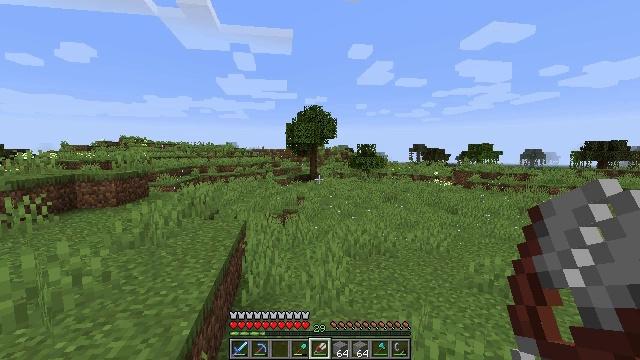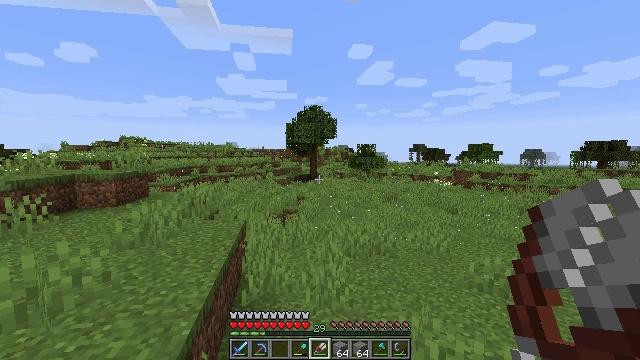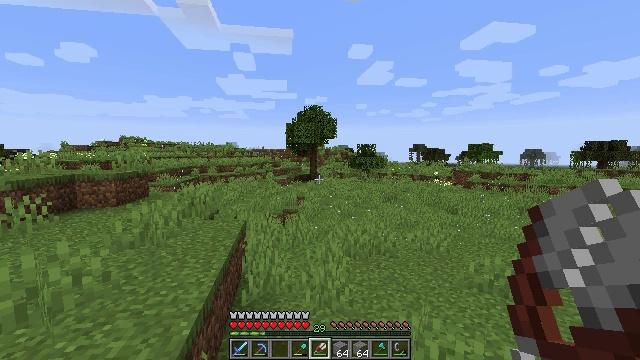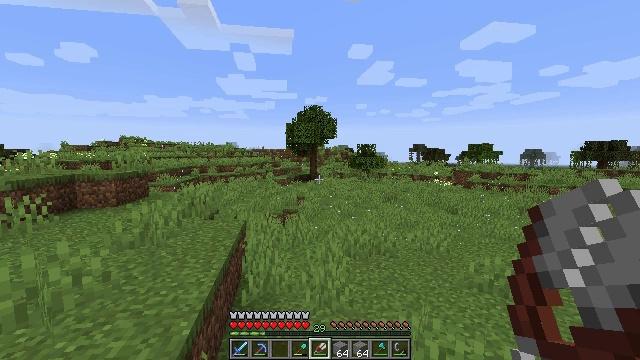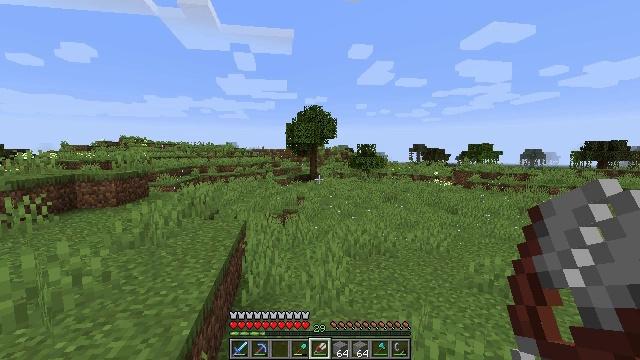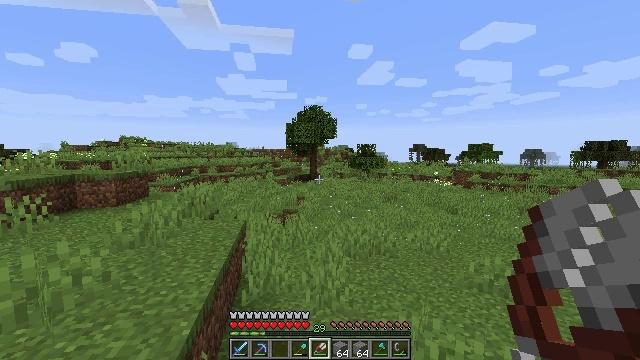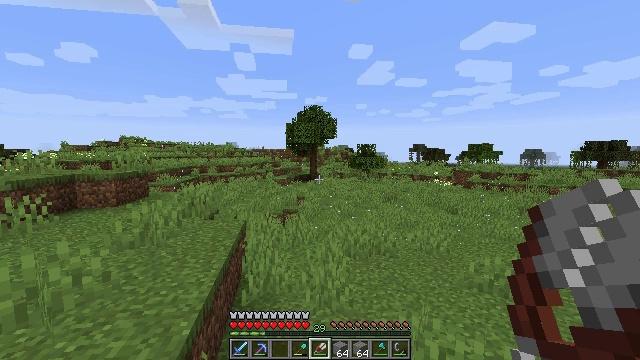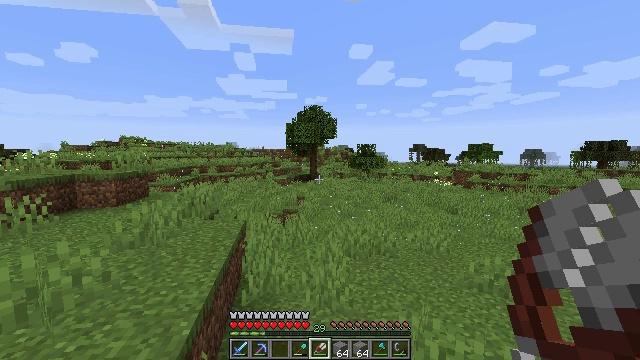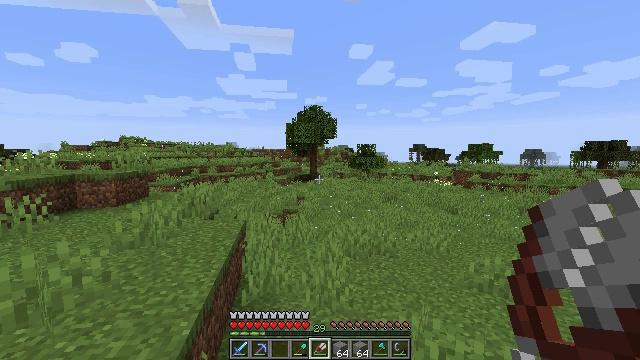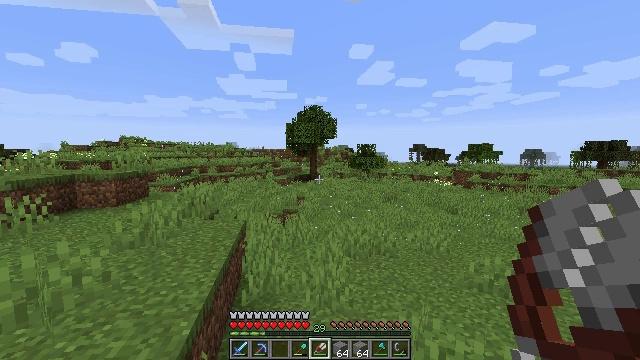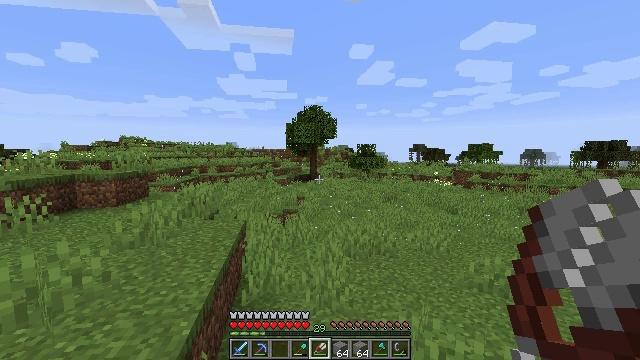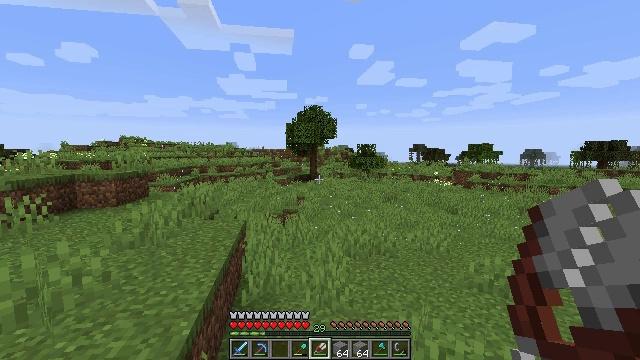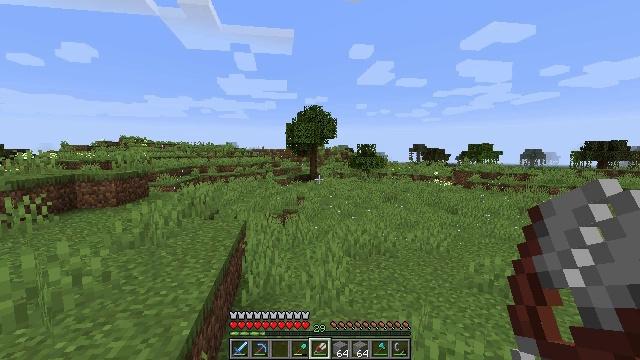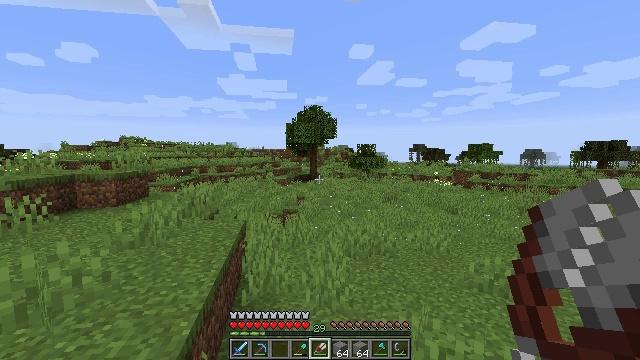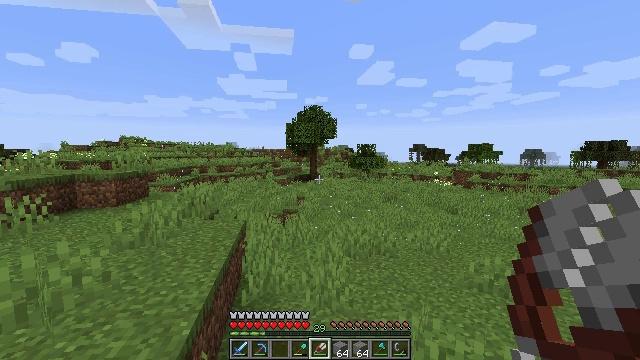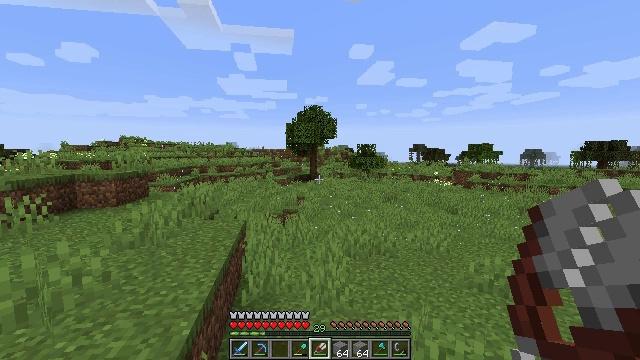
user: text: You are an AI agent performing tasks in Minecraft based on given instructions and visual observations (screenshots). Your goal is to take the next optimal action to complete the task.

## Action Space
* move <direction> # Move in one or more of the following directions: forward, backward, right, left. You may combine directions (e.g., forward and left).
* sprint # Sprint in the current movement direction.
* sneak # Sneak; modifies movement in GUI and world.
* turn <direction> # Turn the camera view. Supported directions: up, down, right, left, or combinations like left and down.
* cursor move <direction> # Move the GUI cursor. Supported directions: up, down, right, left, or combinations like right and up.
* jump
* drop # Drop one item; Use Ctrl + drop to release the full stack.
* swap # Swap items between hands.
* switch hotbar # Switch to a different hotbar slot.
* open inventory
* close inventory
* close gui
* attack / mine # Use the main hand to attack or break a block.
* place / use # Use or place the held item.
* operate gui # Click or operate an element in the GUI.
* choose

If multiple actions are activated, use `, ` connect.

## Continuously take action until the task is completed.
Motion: motion action
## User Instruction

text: Hunt animals.
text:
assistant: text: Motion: no_op
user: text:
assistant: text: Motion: no_op
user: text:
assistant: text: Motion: no_op
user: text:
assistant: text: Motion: no_op
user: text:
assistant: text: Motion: no_op
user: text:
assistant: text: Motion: no_op
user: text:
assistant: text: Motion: no_op
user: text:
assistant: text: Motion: no_op
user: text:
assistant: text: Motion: no_op
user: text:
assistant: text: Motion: no_op
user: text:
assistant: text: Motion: no_op
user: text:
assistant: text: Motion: no_op
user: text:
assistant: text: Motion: no_op
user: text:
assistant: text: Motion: no_op
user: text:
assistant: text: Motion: no_op
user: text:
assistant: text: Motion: no_op
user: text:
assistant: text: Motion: no_op
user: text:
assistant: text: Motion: no_op
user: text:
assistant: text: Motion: no_op
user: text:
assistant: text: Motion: no_op
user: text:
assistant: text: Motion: no_op
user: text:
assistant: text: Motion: no_op
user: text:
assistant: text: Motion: no_op
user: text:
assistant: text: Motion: no_op
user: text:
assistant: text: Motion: no_op
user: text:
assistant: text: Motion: no_op
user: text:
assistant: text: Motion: no_op
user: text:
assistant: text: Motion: no_op
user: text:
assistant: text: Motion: no_op
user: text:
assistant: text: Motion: no_op